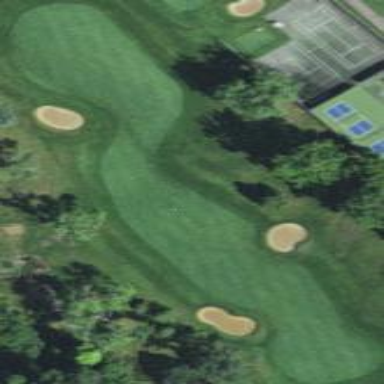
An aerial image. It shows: Scenic golf fairway.